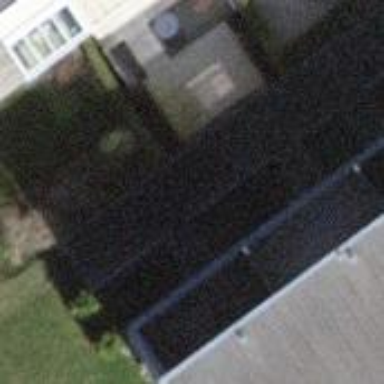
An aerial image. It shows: View of roof of building.